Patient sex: F
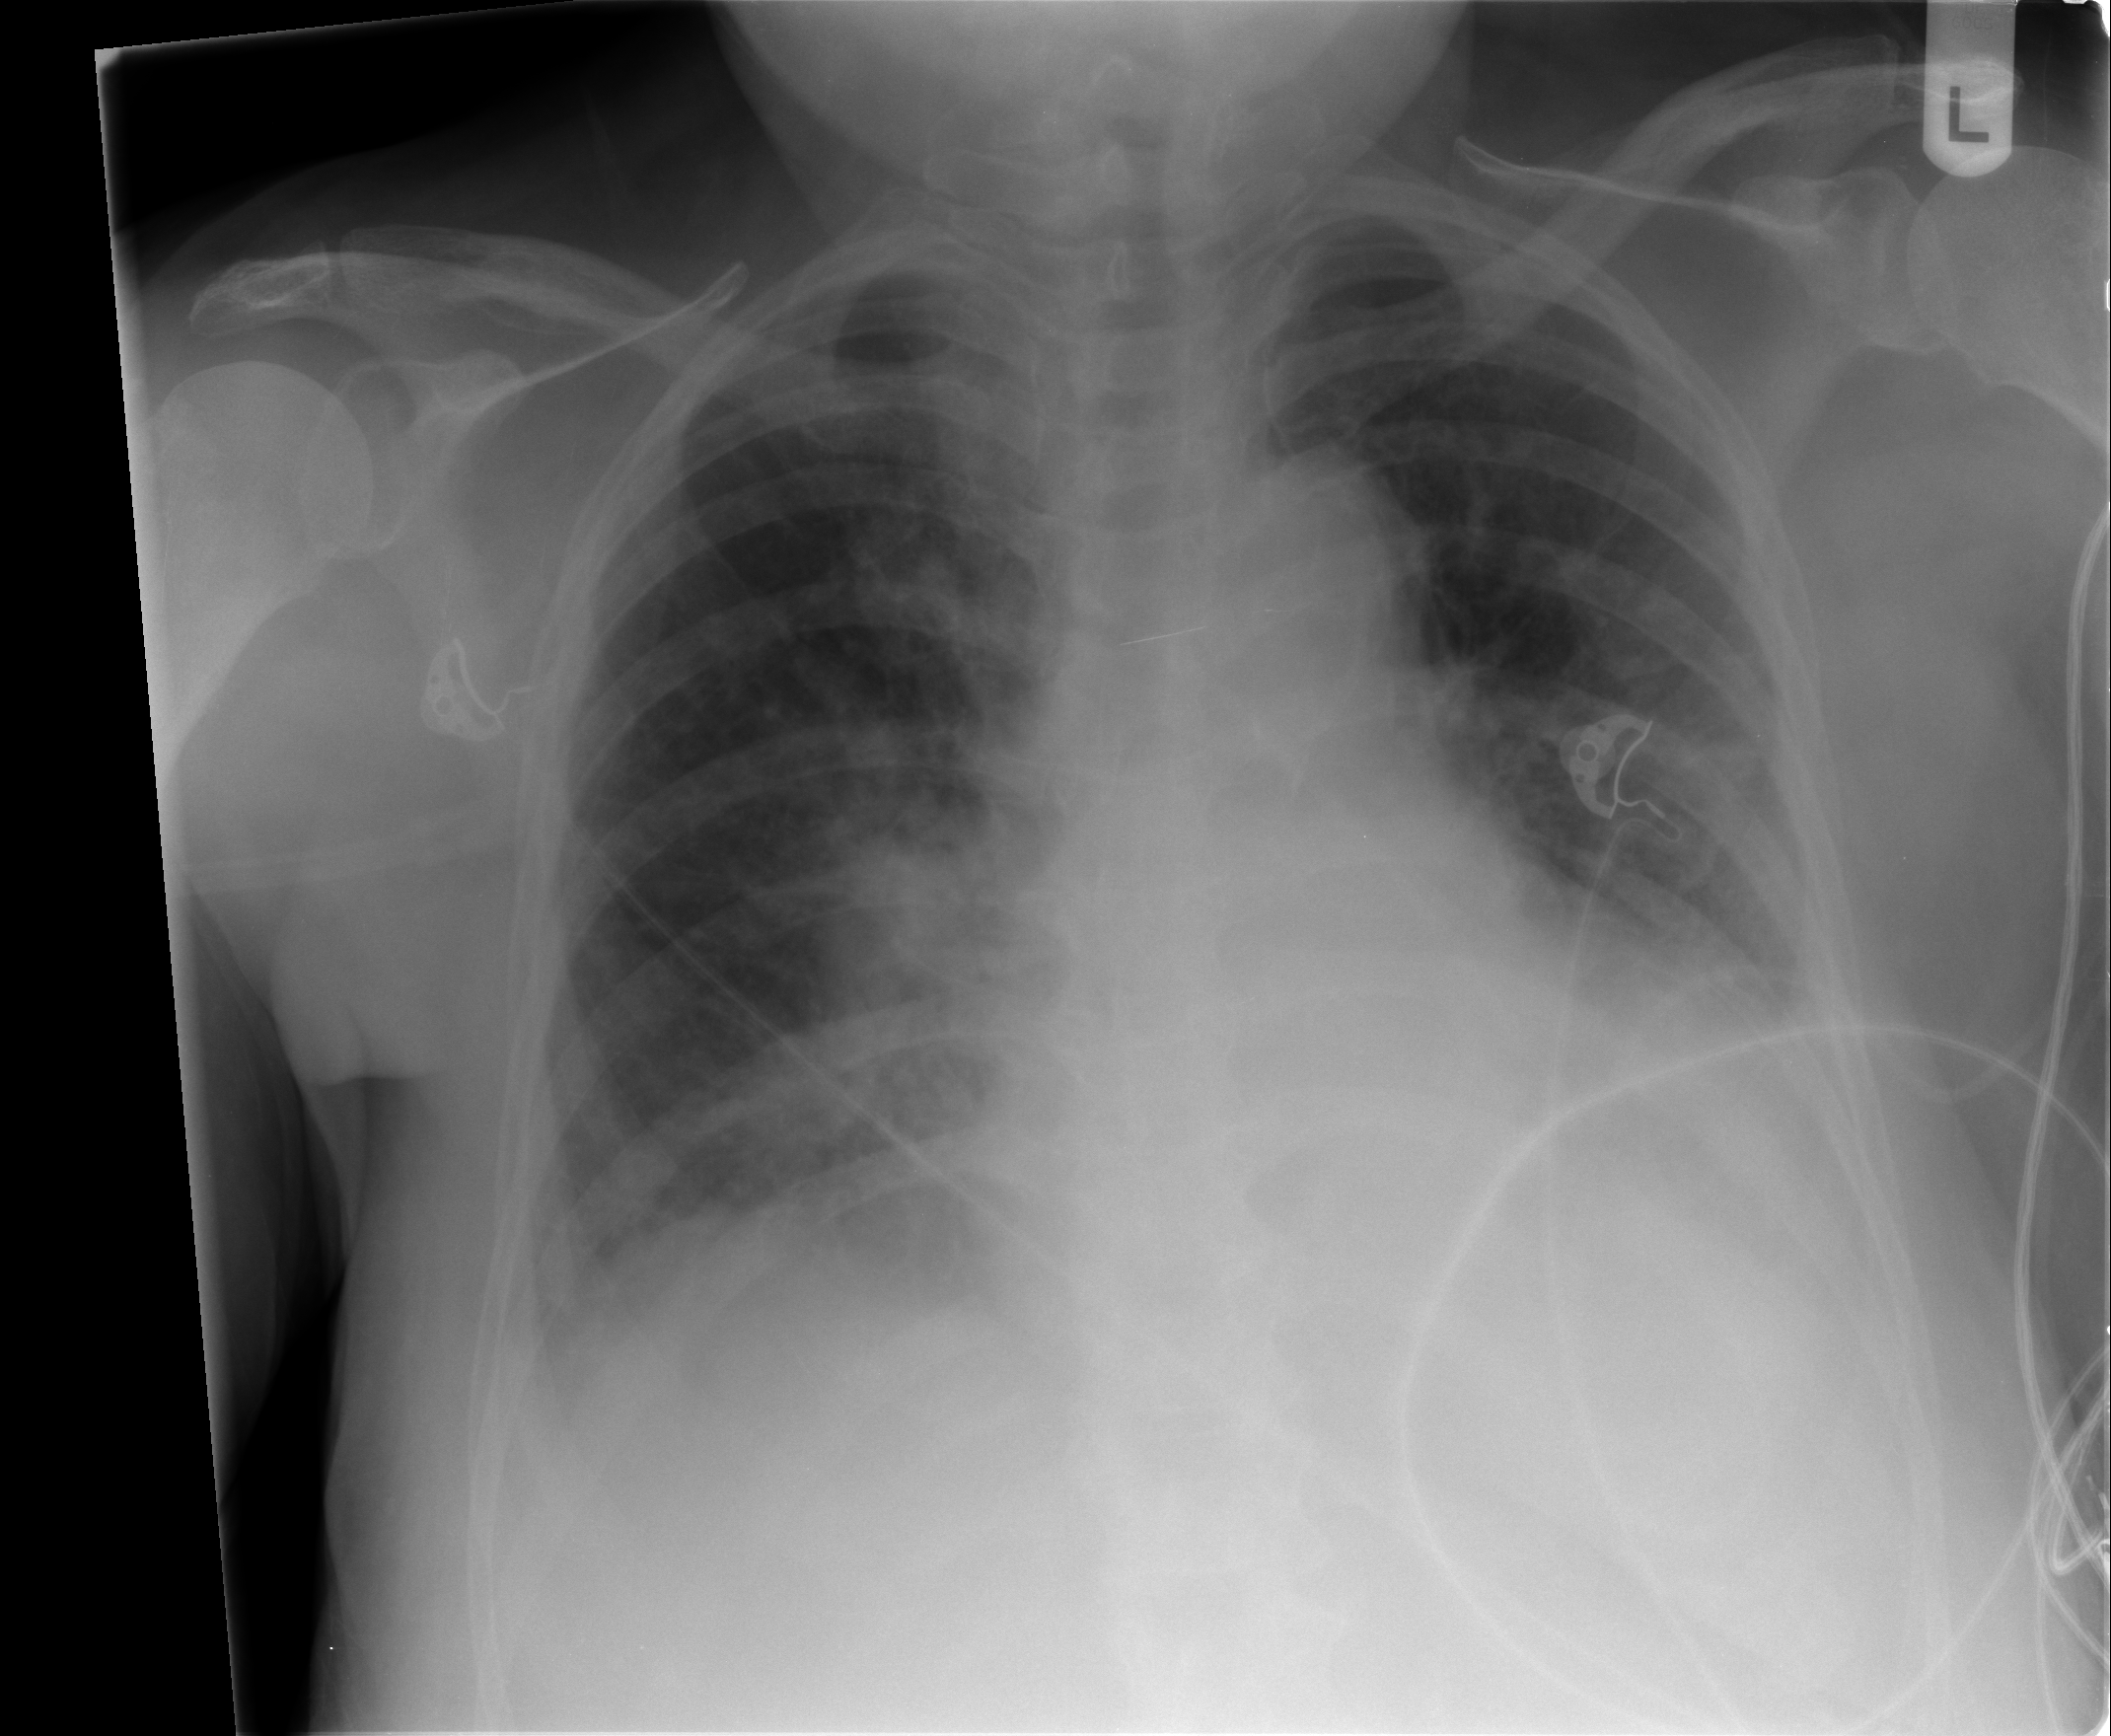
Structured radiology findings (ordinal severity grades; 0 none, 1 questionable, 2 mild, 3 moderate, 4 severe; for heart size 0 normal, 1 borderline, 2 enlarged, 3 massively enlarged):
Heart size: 2
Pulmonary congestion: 2
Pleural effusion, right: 1
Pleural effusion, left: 2
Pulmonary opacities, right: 1
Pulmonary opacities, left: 1
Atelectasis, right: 2
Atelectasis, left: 2